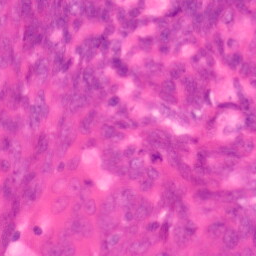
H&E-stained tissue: Colon